Question: Hi I was trying to create a jquery script where I can generate and add a class id by combining the current class plus the iterated result on the 'each' function of jquery now the problem is the it does add the current class plus the number but the result looks like this

Which I had in mind was something like this
'''
<a><p class="lbls chs0">1000</p></a>
<a><p class="lbls chs1">4000</p></a>
<a><p class="lbls chs2">6000</p></a>
'''
is this possible?
This is what i have tried so far
'''
$(document).ready(function(){
$("#qs").find(".chs").each(function(i,obj){
$(".chs").addClass("chs"+i);
});
});
'''
I'm new to jquery so I dont have that much knowledge on jquery any help would be appreciated
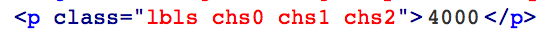
Answer: Try to using 'this' instead of '$(".chs")'
'''
$("#qs").find(".chs").each(function(i,obj){
$(this).removeClass("chs"); //Remove class .chs
$(this).addClass("chs"+i); //Add new class .chs+i
});
'''
<URL>